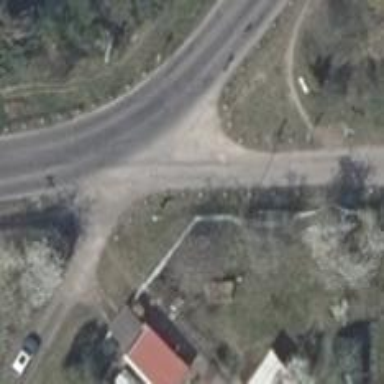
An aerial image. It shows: Road with "give way" sign.